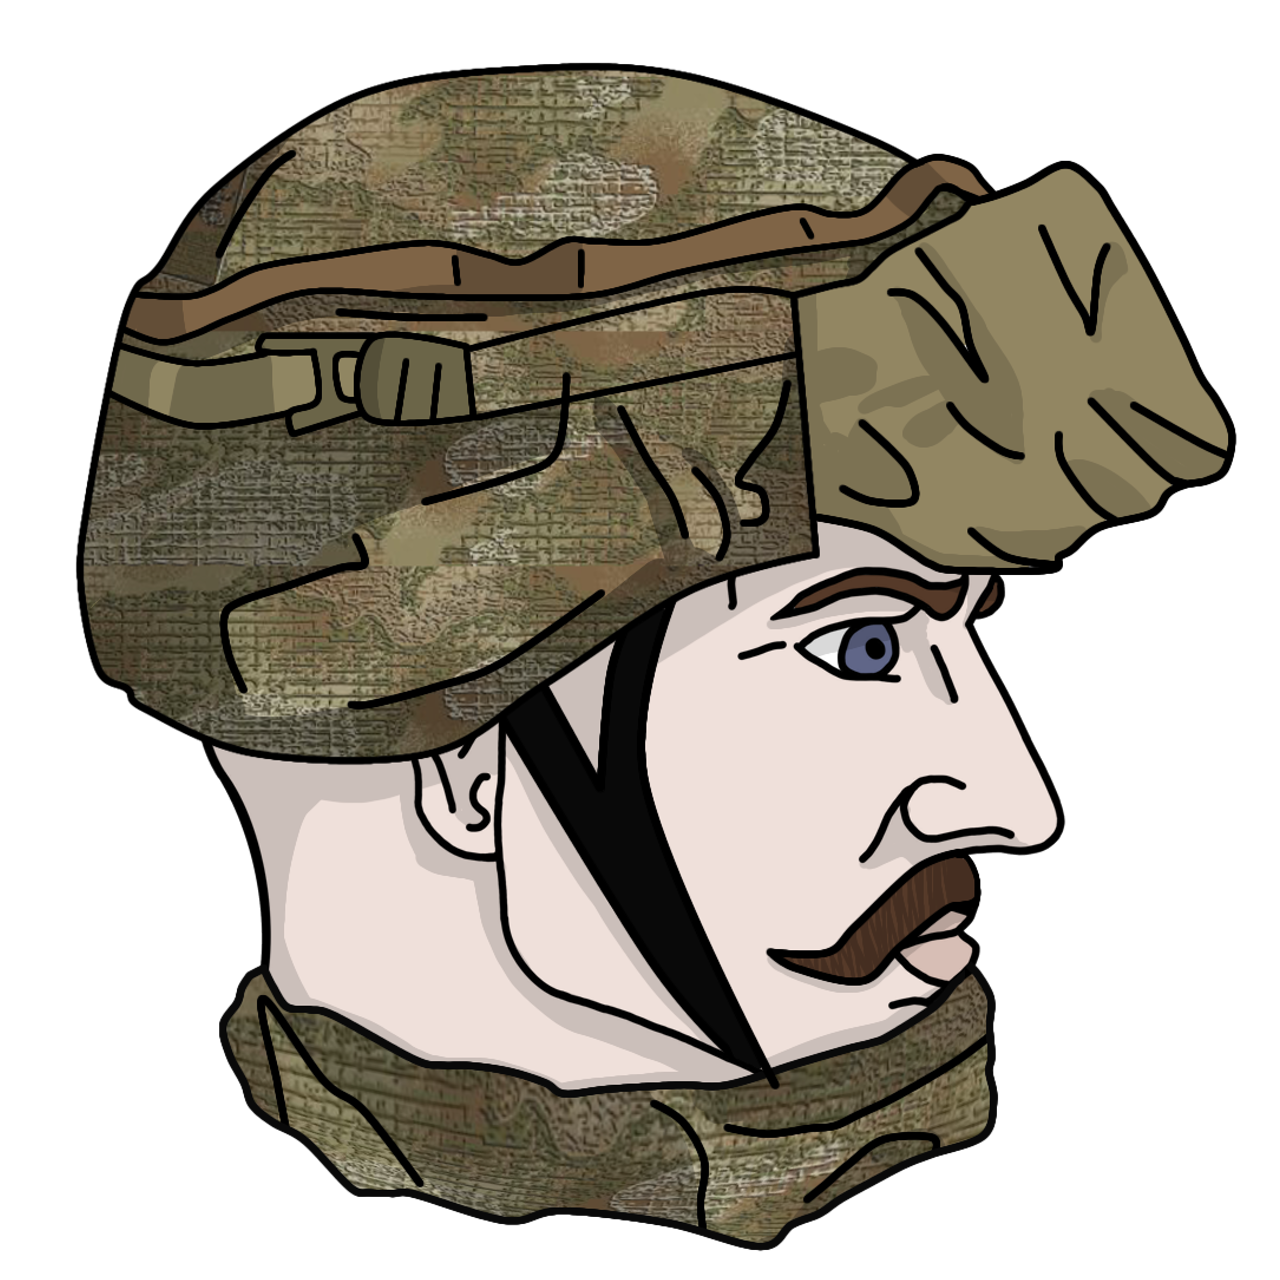
Label: 4_Yes_Chad